Field crop: maize
Growth stage: 2
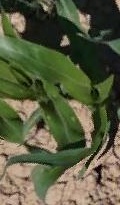
Species: maize